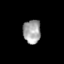
Tissue: skin
Cell type: Epithelial cells
Senescence score: 0.2533
Nuclear area (px): 409
Mean DAPI intensity: 162.215